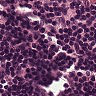
Metastatic tissue present: no